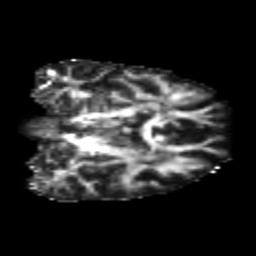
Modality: FA
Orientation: coronal
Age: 24
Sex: female
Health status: healthy
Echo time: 0.074 s